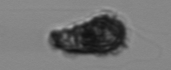
Label: Syracosphaera_pulchra